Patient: sex F, age 39
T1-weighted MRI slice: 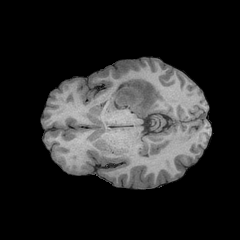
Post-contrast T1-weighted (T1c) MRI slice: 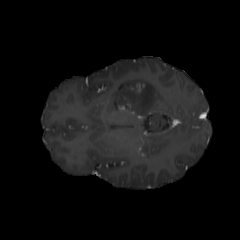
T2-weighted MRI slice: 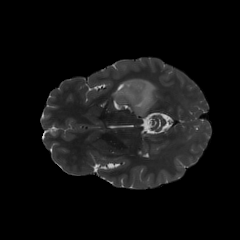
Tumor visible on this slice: yes
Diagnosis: Astrocytoma, IDH-mutant
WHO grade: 4